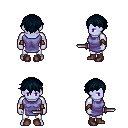
a pixel art fantasy rpg character, male body template, dark elf, purple skin, chain tabard jacket, white pants, raven short bangs hairstyle, leather bracers, maroon shoes, dagger, four views (front, back, left, right), 2x2 character sprite sheet, small pixel art, hard edges, no anti-aliasing